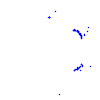
Particle: proton